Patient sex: M
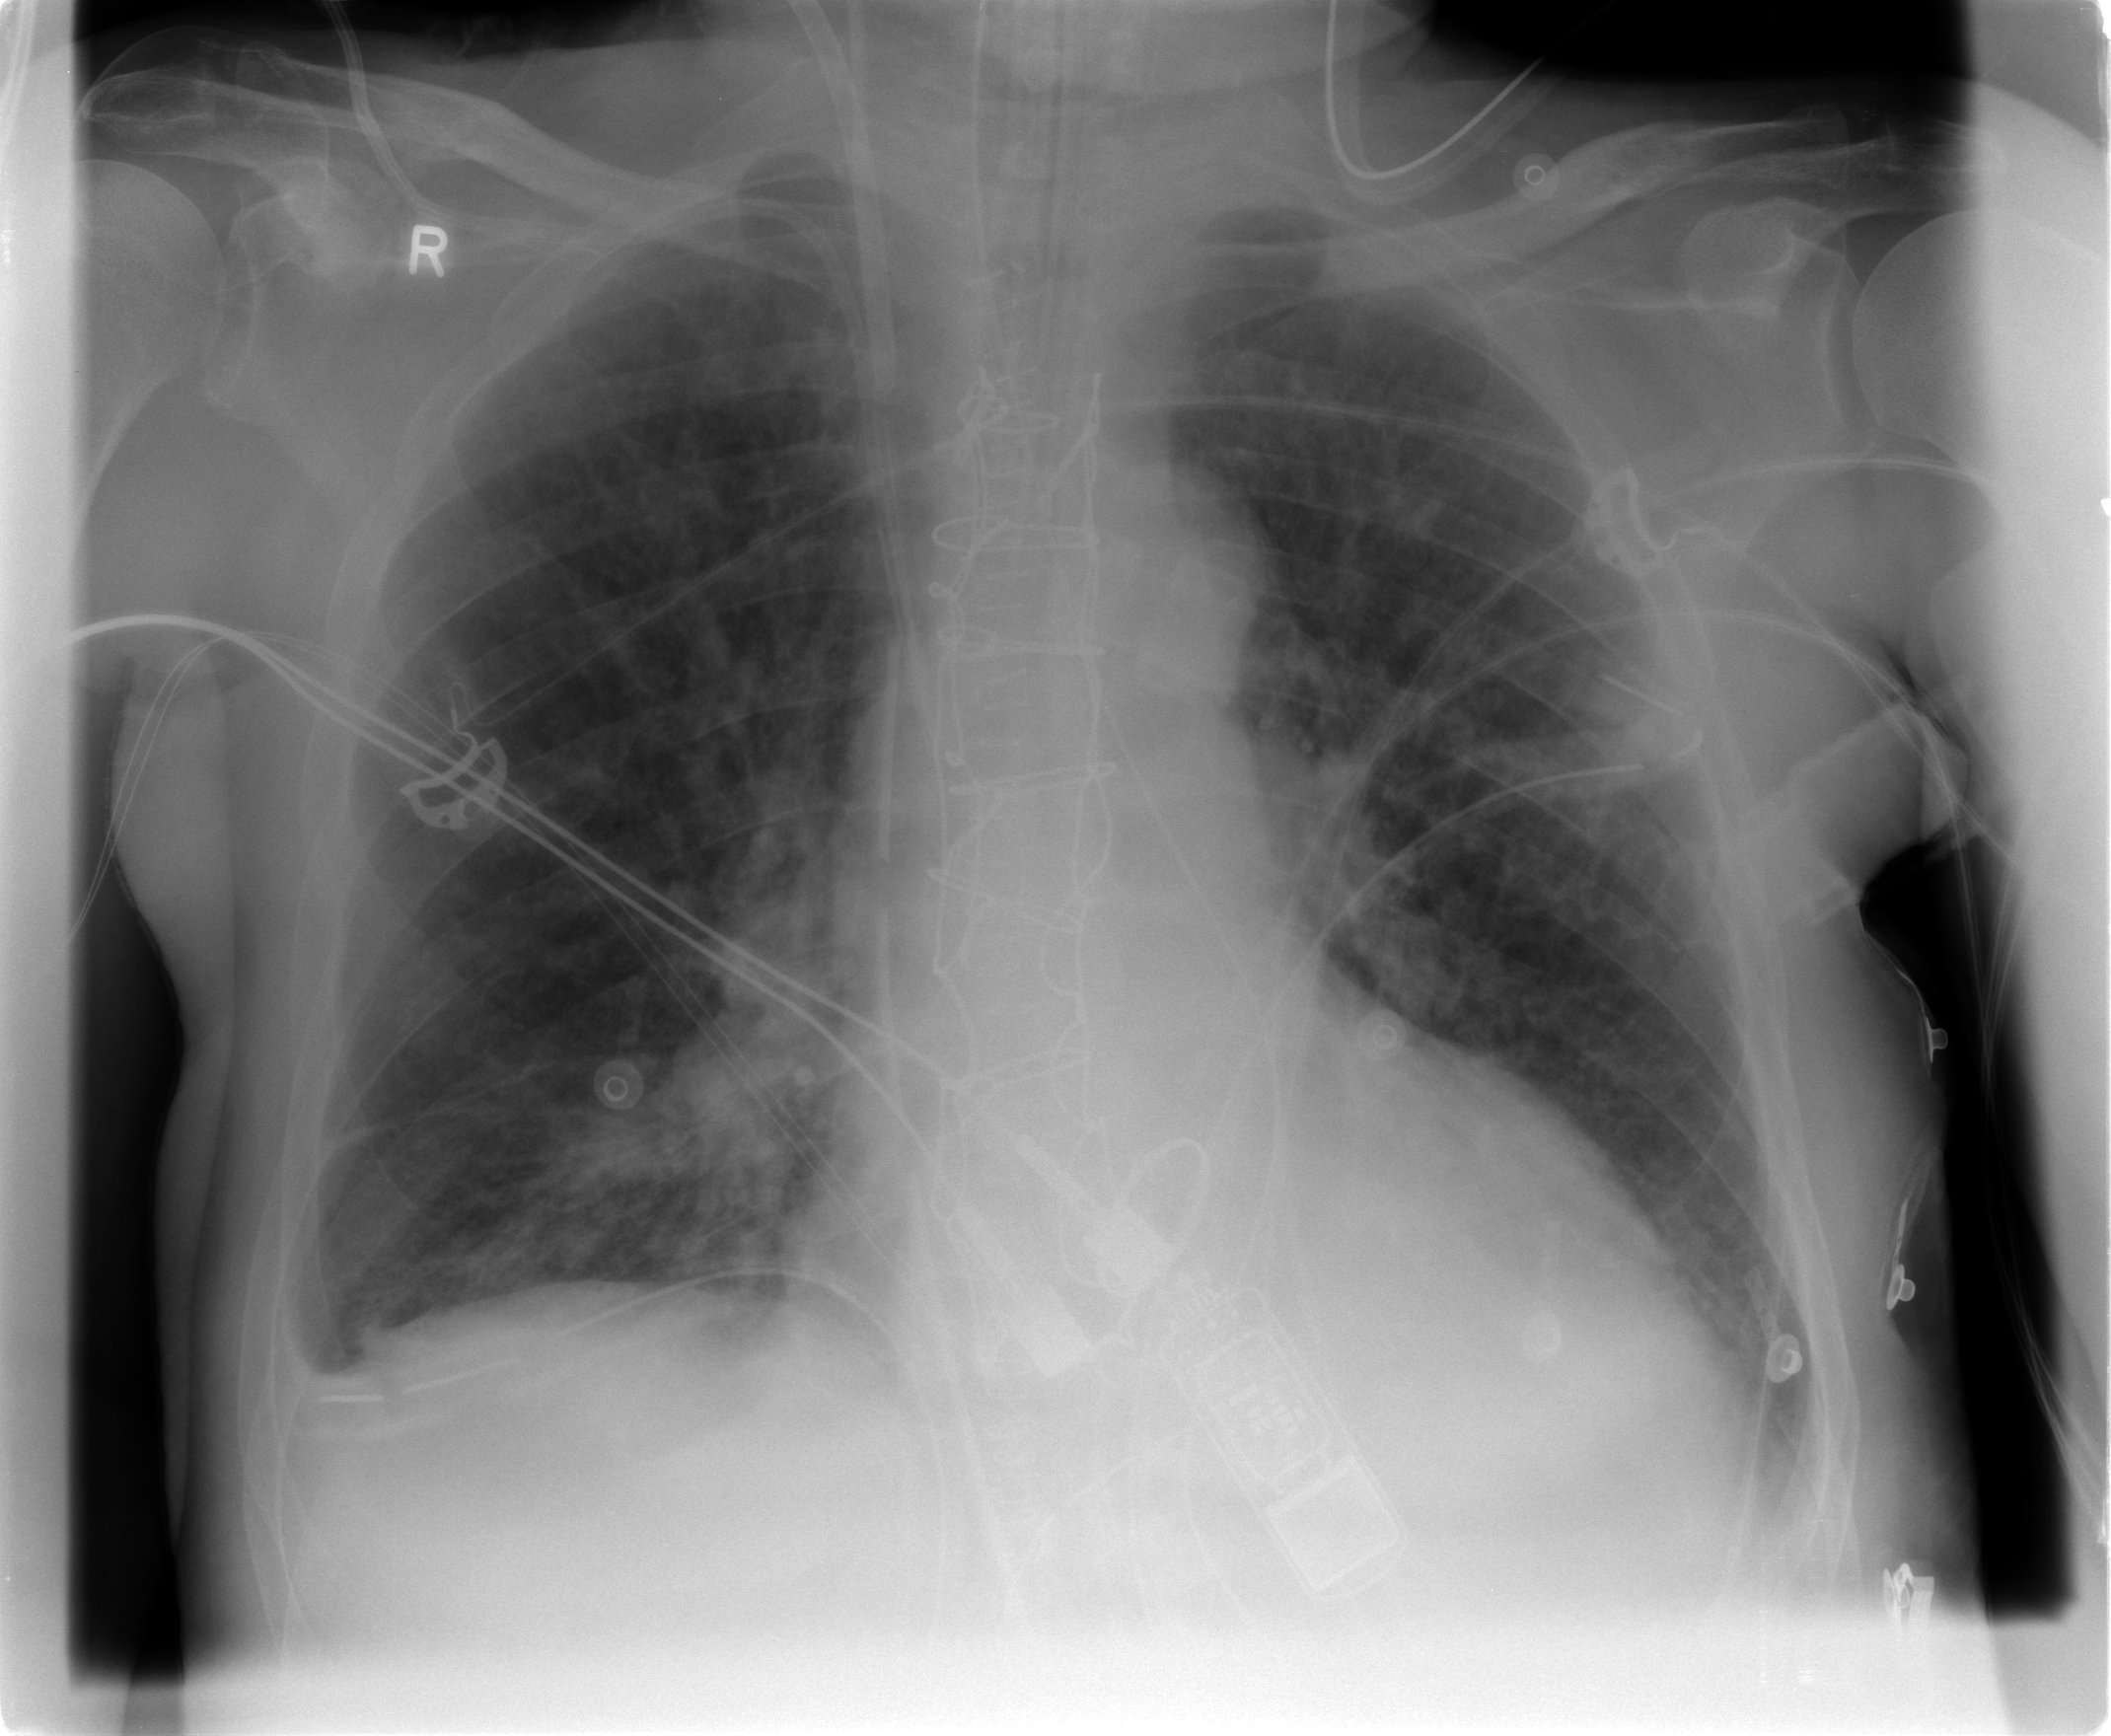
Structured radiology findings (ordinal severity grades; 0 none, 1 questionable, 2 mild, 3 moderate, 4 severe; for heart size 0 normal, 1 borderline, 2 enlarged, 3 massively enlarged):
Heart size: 1
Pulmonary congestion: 2
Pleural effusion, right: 2
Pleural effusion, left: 0
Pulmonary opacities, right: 1
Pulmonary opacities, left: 0
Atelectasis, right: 2
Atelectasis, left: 2